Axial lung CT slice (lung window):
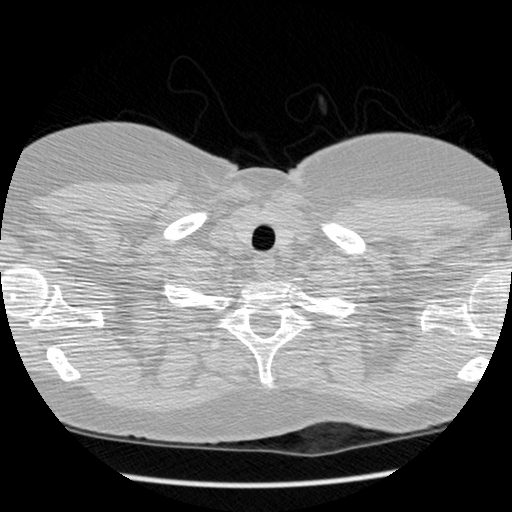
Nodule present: no